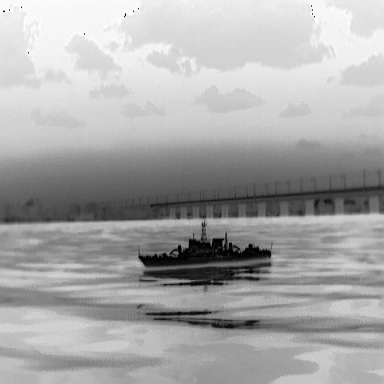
There is a warship in the infrared image.